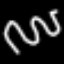
Label: squiggle